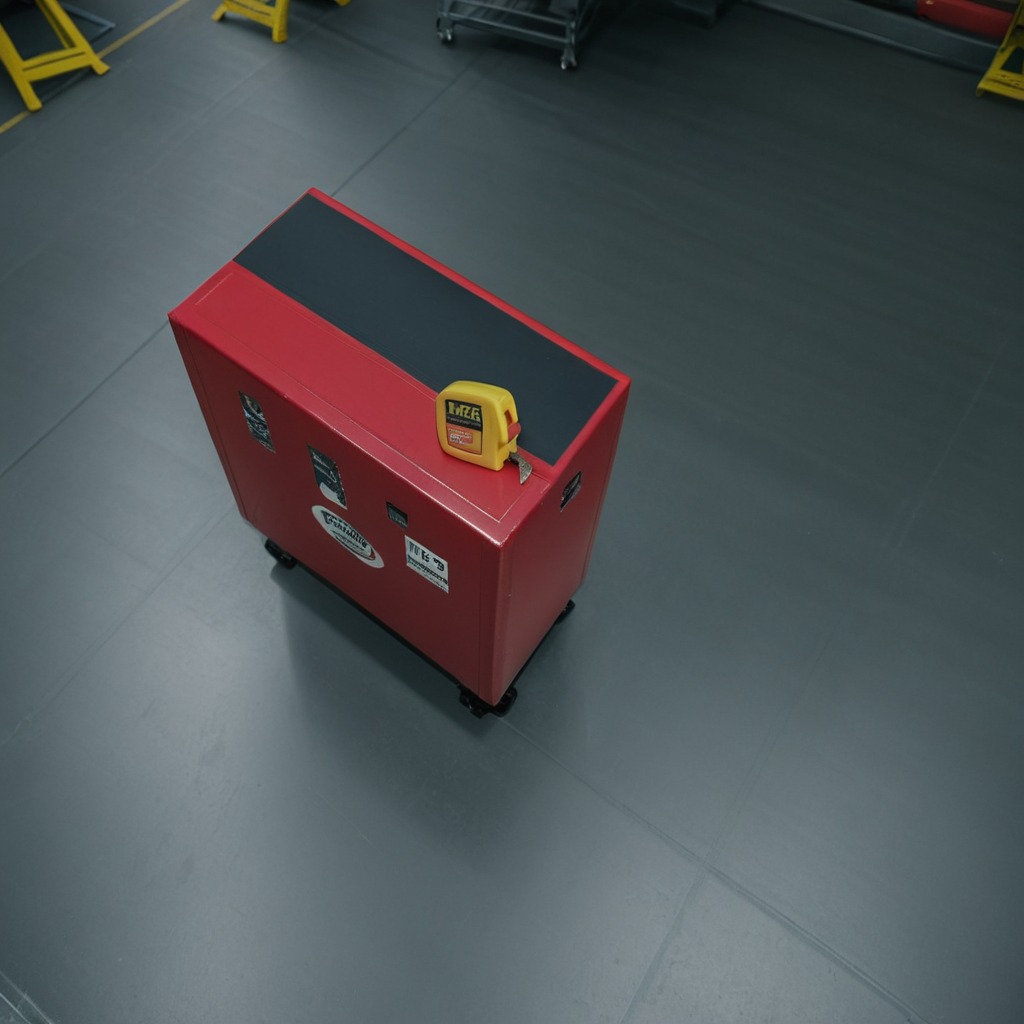
A measuring tape is lying on the toolbox surface.